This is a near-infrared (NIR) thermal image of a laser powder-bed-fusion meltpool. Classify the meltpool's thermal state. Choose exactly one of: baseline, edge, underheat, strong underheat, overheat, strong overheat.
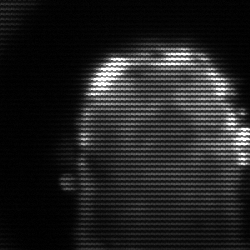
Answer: baseline